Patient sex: M
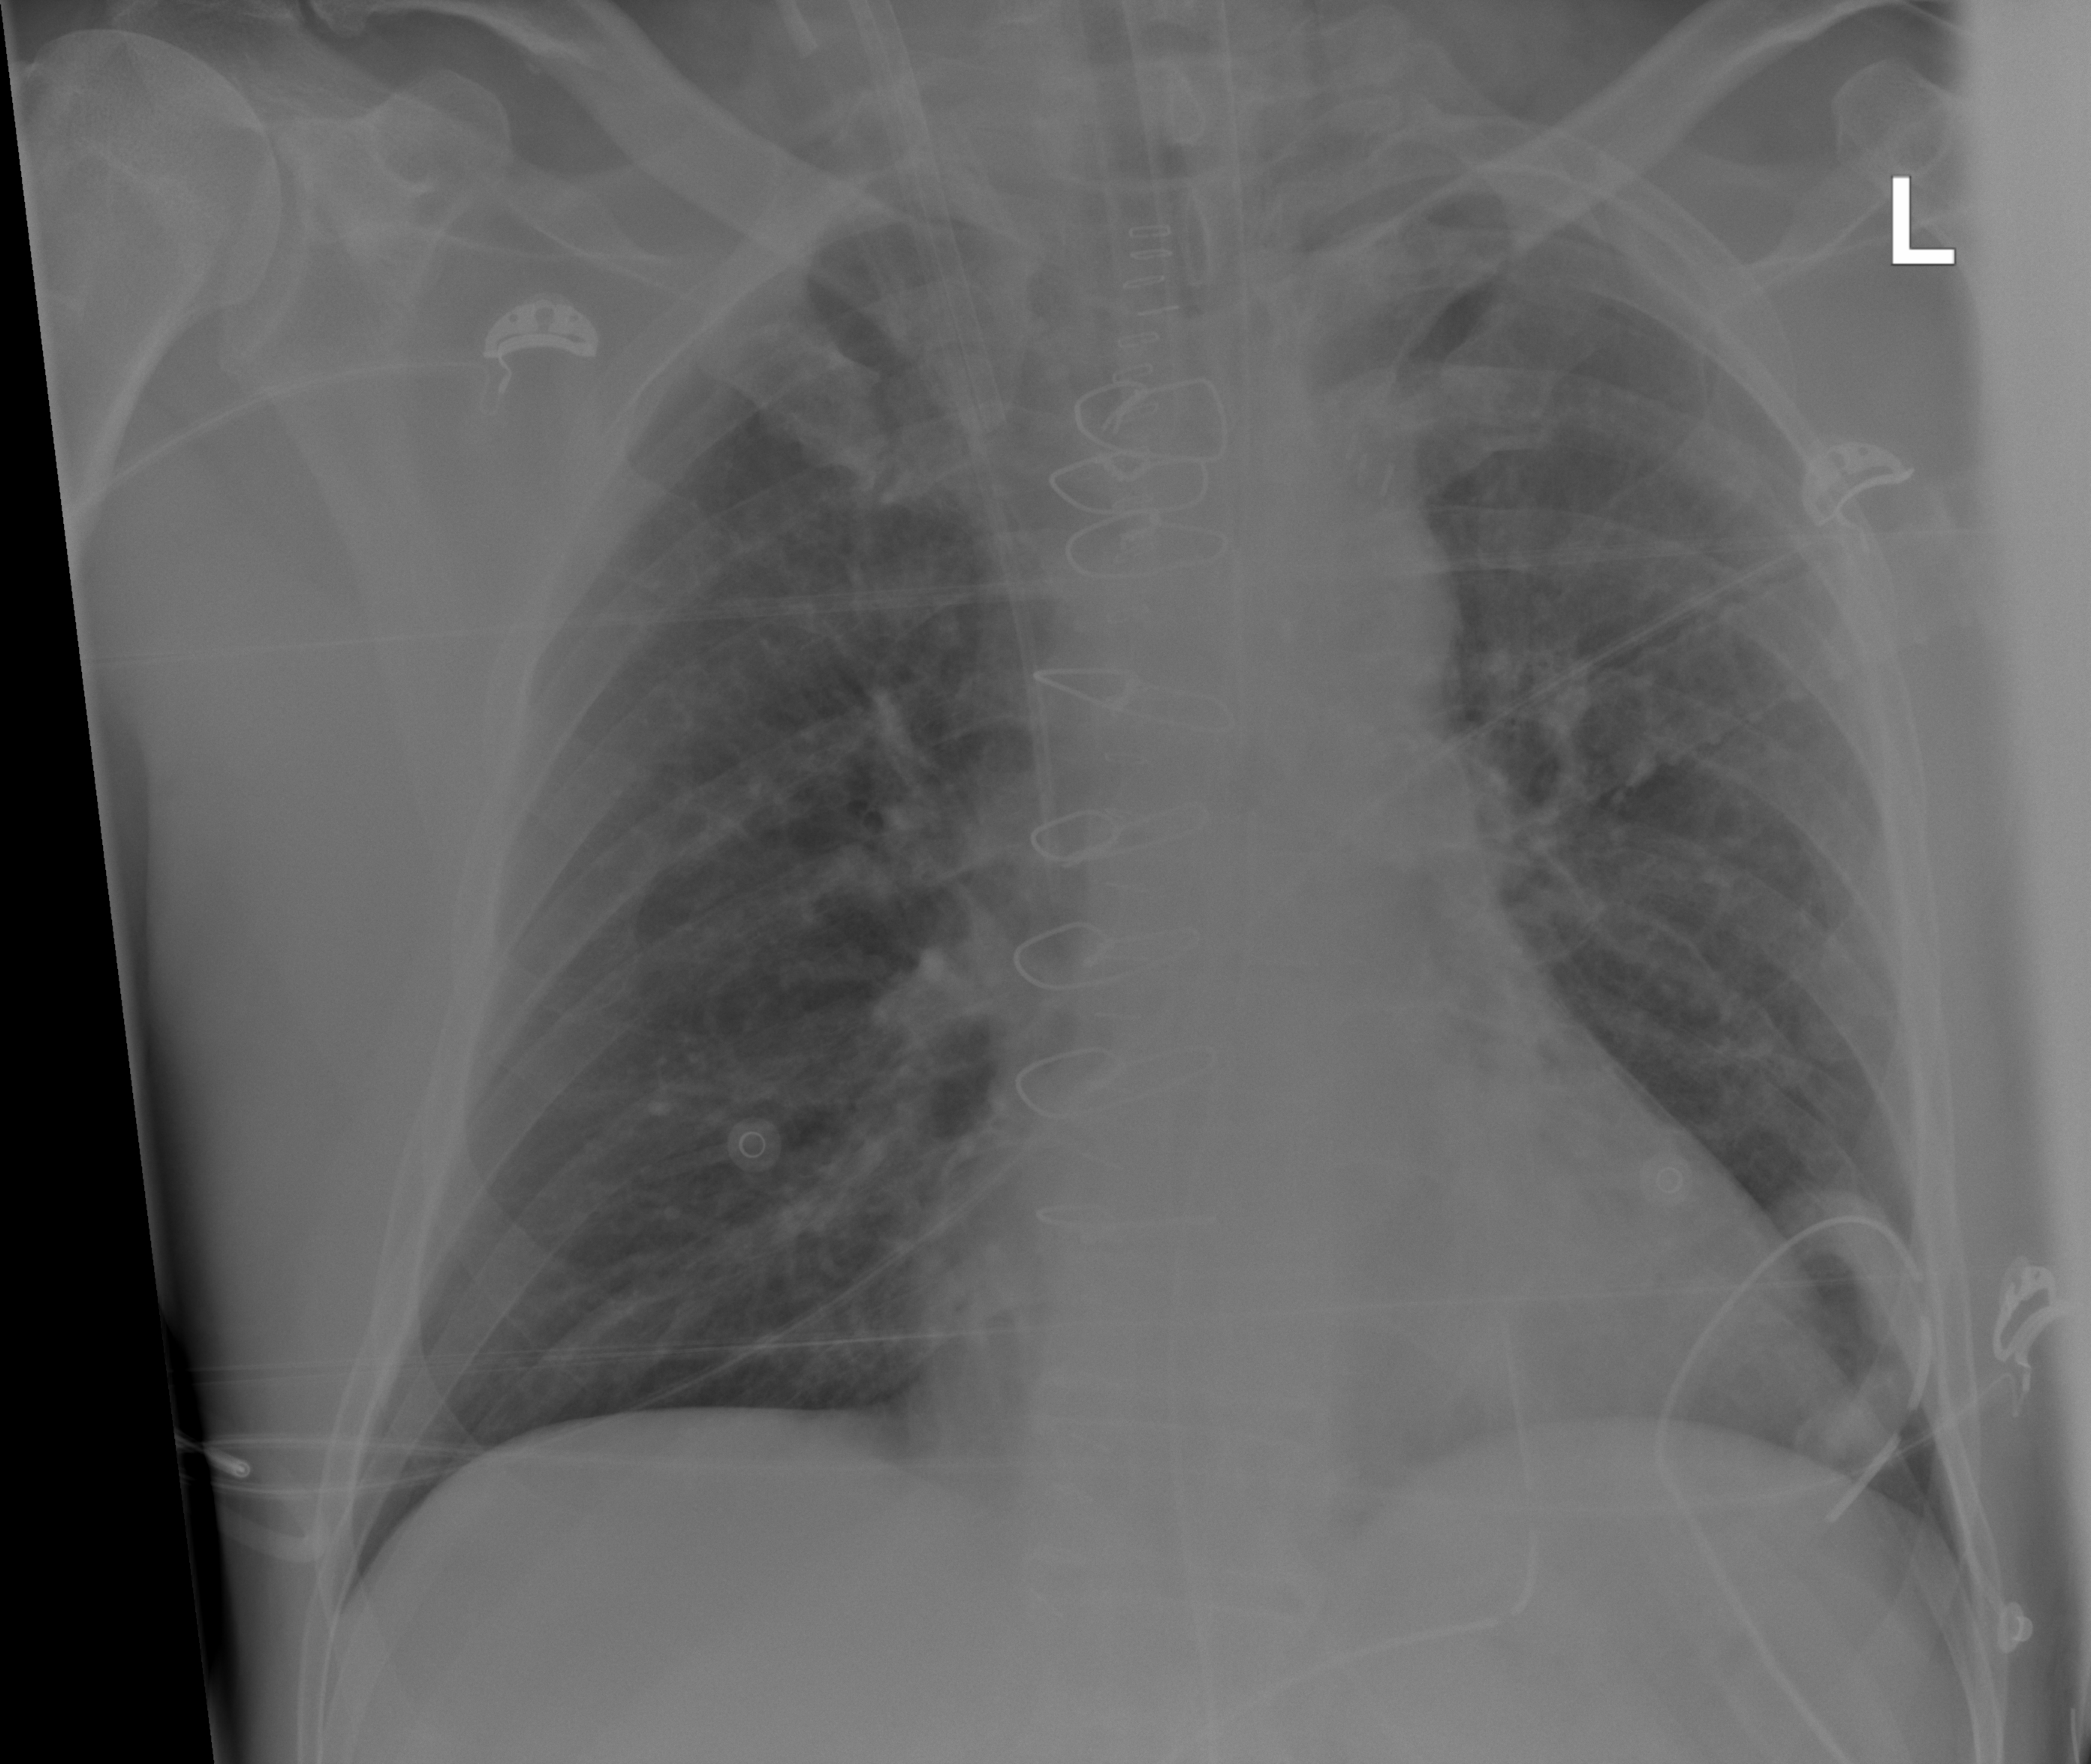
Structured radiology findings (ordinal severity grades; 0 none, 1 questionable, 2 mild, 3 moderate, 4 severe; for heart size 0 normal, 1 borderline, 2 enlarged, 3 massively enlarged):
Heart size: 0
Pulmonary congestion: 0
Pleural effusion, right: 0
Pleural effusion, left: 0
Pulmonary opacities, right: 0
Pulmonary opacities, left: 0
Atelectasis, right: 1
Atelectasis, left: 1